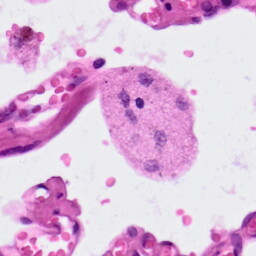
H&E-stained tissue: Lung